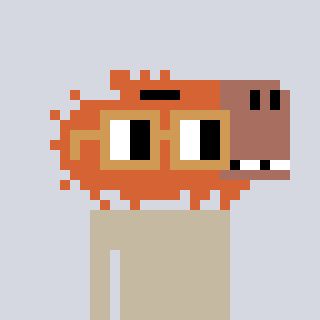
a pixel art character with square brown glasses, a capybara-shaped head and a hotbrown-colored body on a cool background